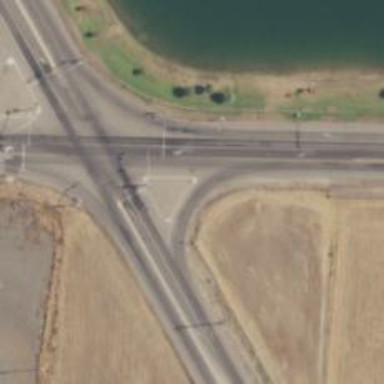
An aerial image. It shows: Secondary link road.